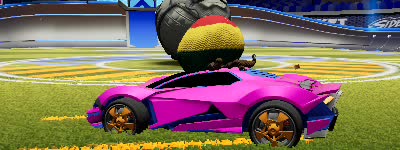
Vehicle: werewolf